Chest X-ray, AP view. Patient: 47 years old, sex F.
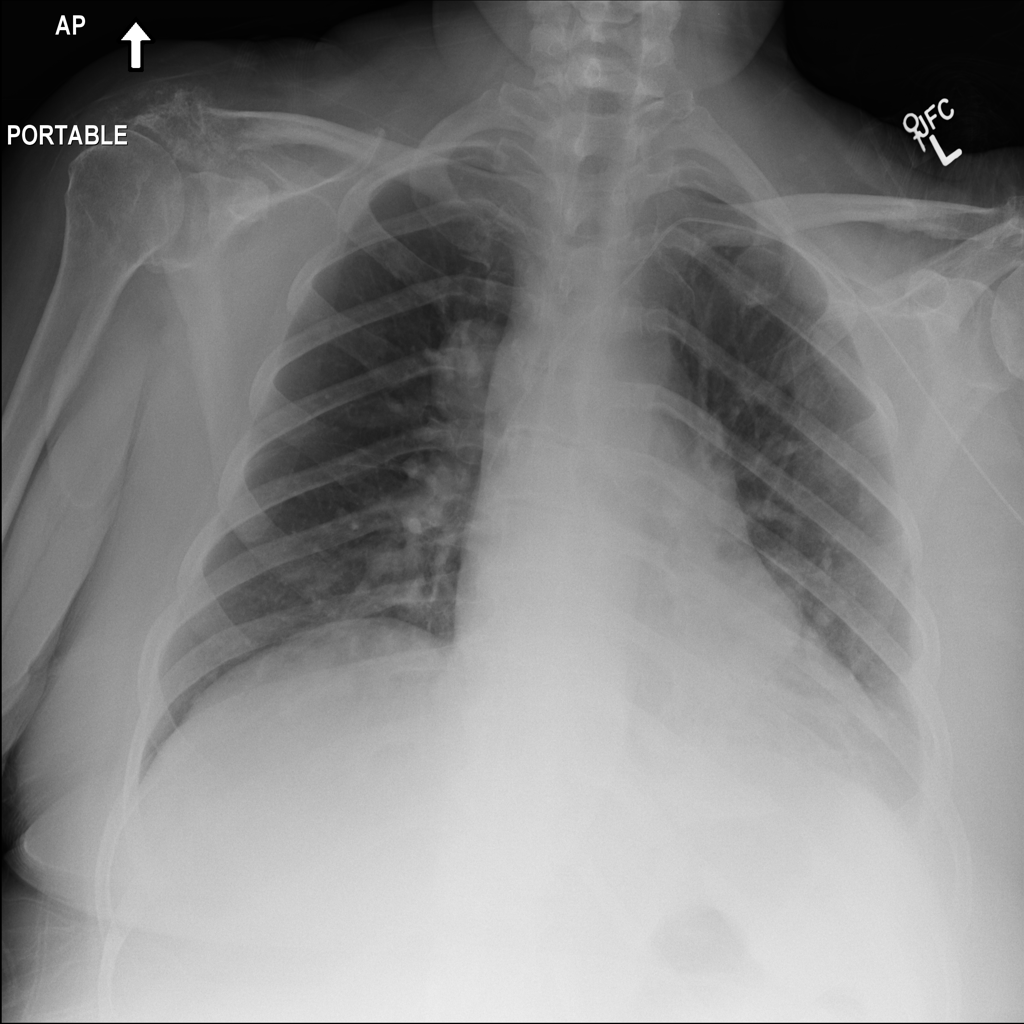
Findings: Mass